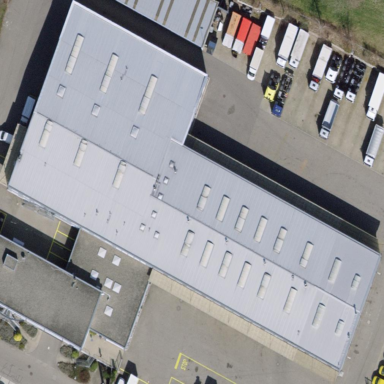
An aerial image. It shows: Industrial building.